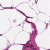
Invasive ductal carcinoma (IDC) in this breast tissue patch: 0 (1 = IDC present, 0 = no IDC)